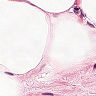
Metastatic tissue present: no